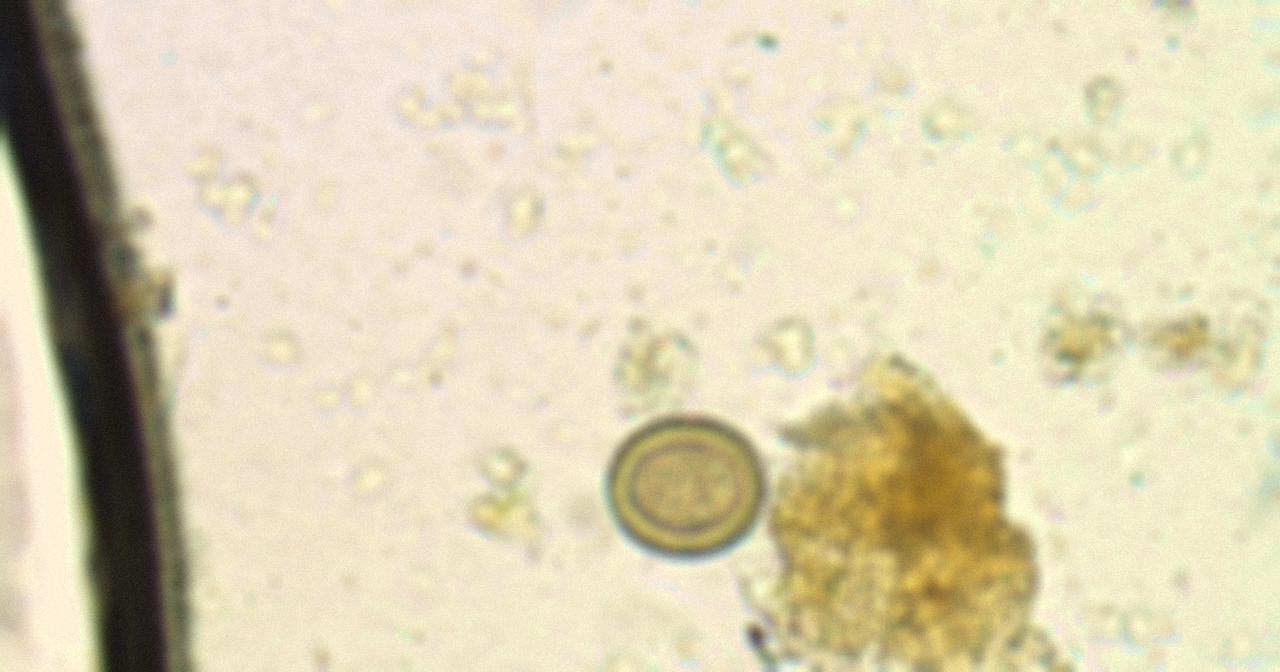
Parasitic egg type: Taenia spp. egg